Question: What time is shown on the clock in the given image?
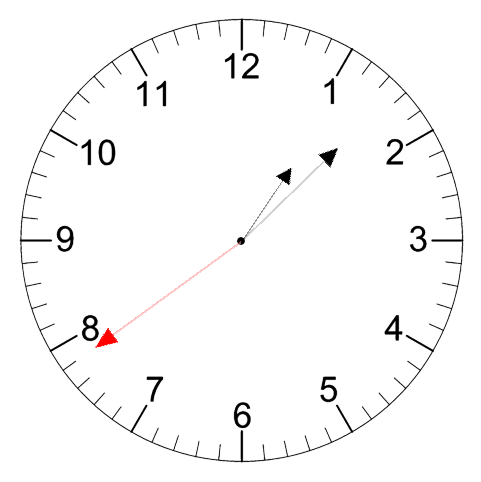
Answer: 01:07:39